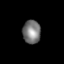
Tissue: lung
Cell type: Epithelial cells
Senescence score: 0.2319
Nuclear area (px): 407
Mean DAPI intensity: 121.359